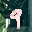
Label: 9